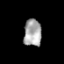
Tissue: prostate
Cell type: T cells
Senescence score: 0.335
Nuclear area (px): 473
Mean DAPI intensity: 166.011